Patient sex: M
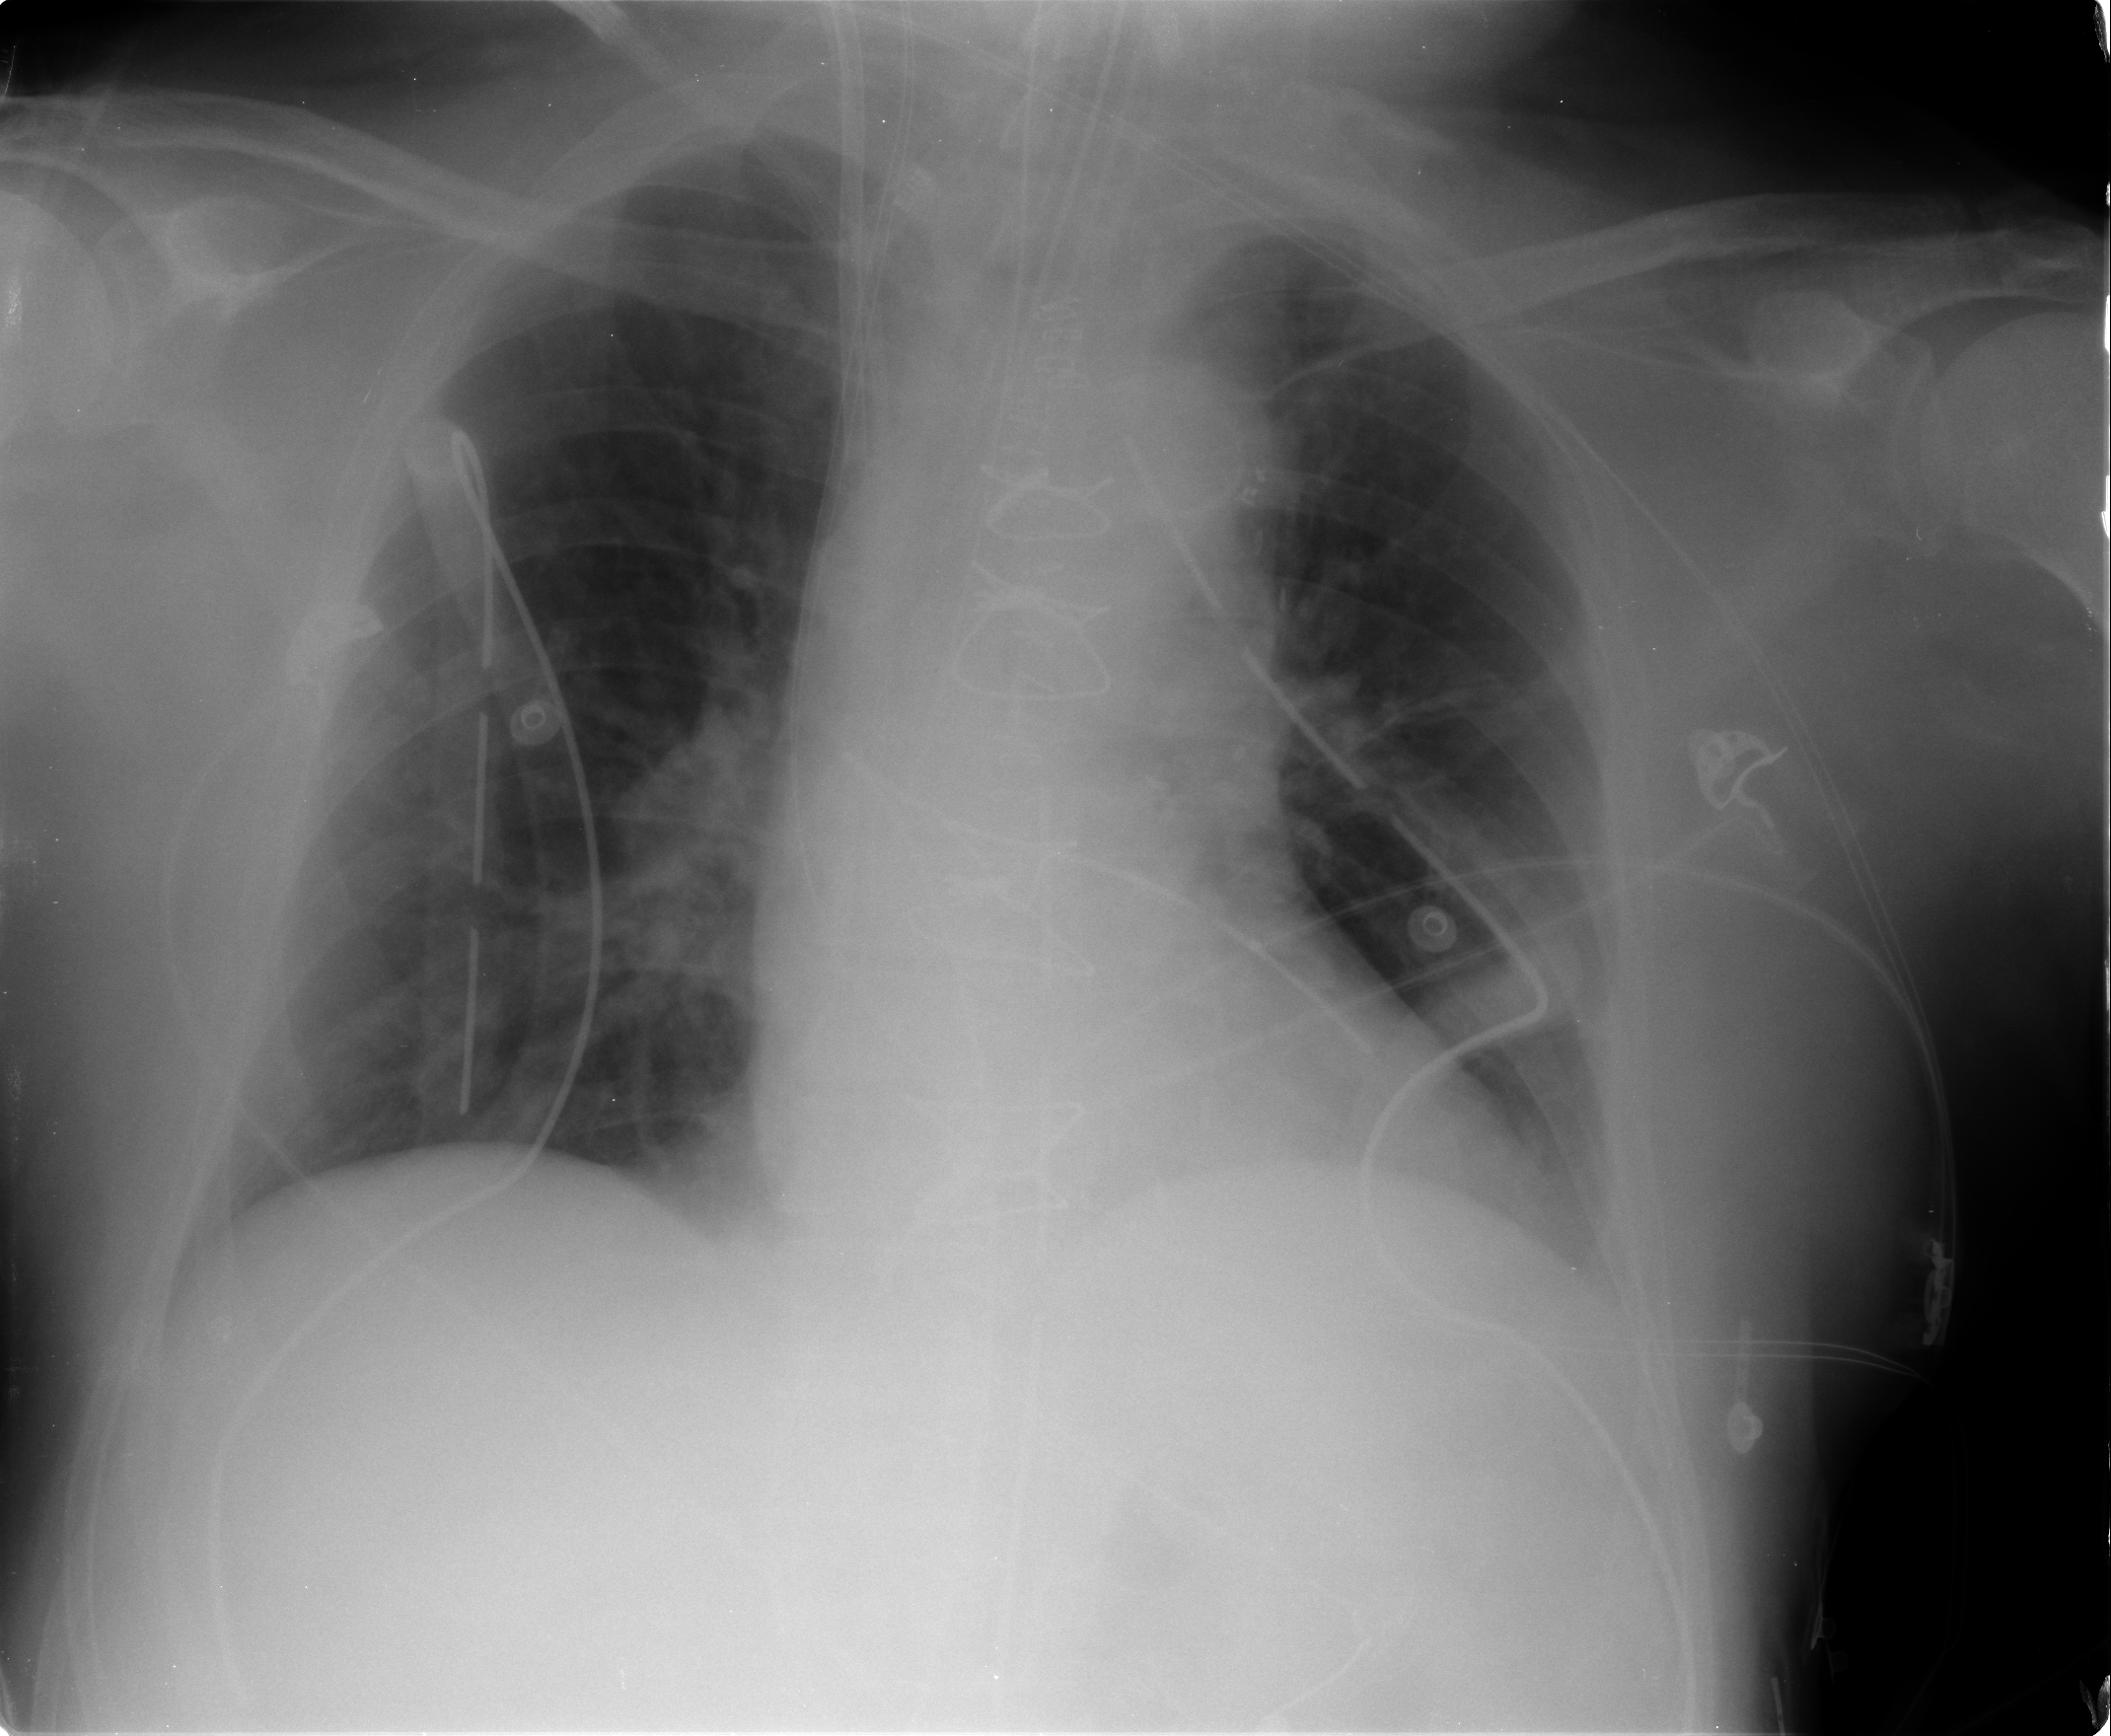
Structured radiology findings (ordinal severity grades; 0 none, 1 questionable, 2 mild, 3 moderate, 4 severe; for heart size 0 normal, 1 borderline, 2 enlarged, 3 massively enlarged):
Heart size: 0
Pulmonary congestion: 0
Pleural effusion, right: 0
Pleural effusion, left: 0
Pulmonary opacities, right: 0
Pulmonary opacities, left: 0
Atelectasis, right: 2
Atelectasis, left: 2